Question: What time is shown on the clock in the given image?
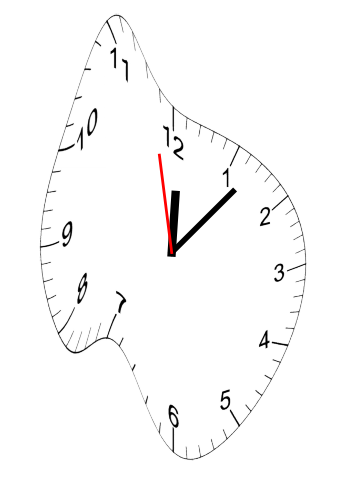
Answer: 12:06:58